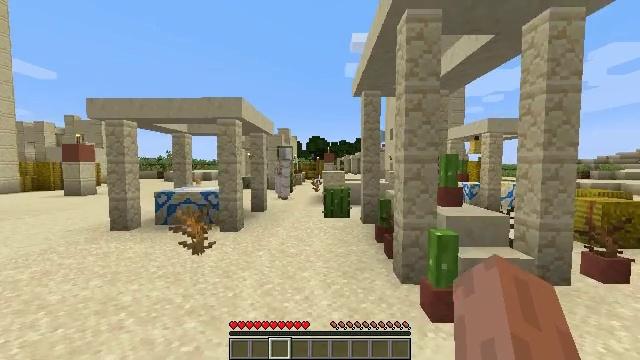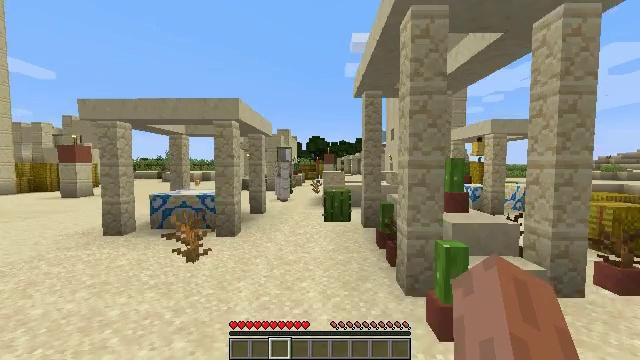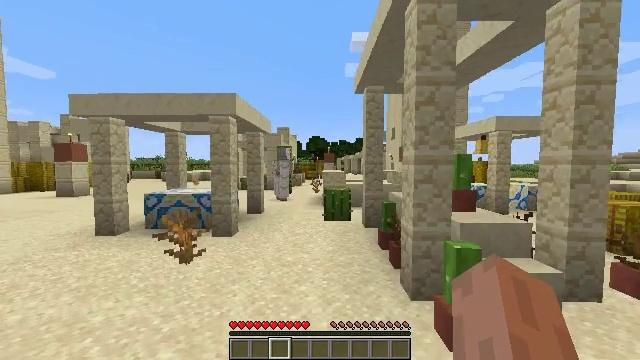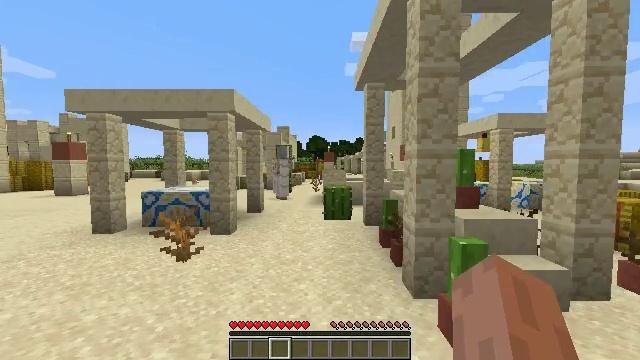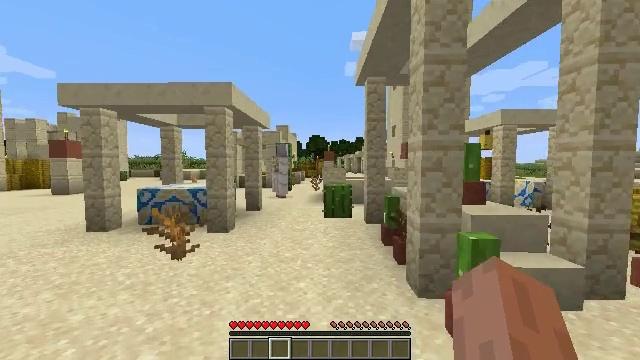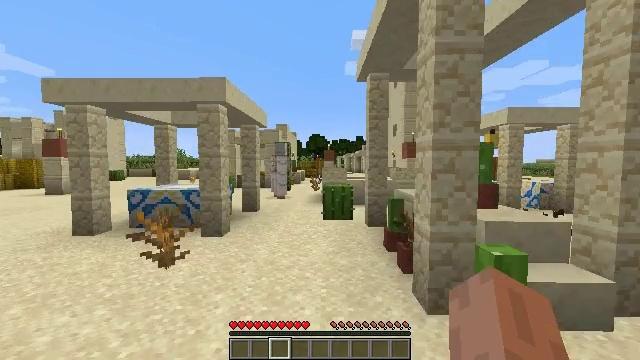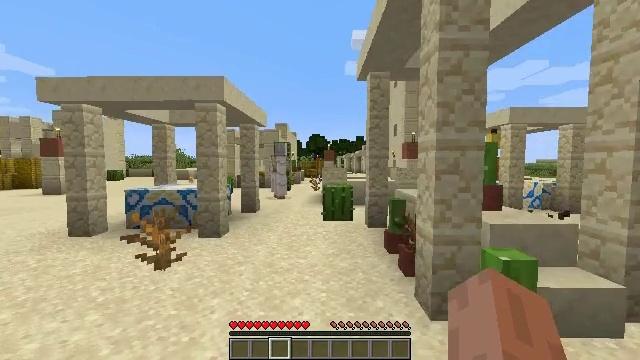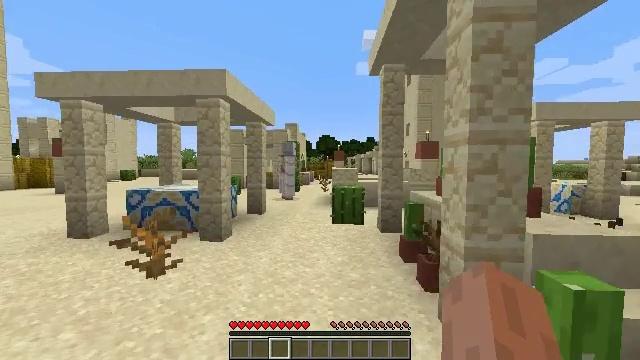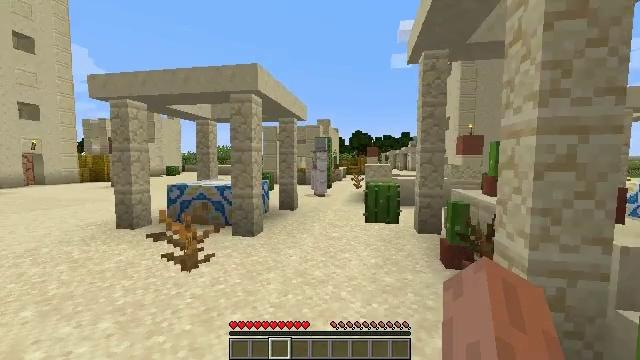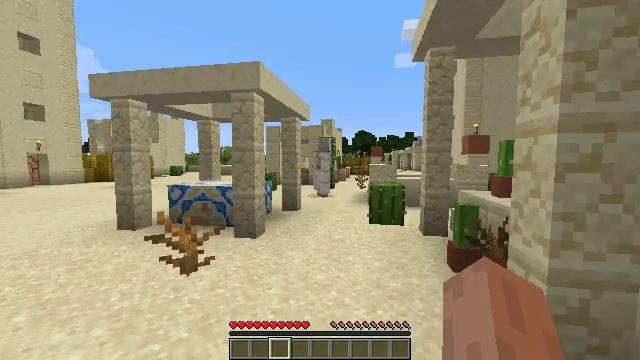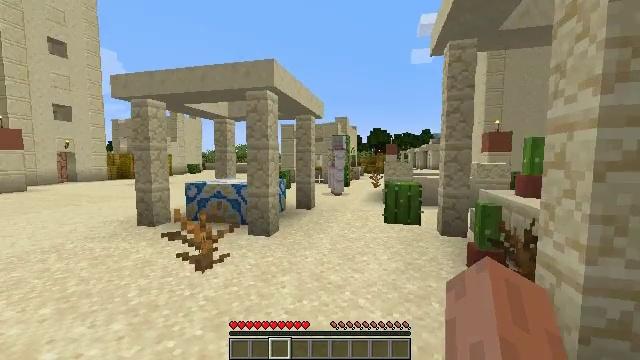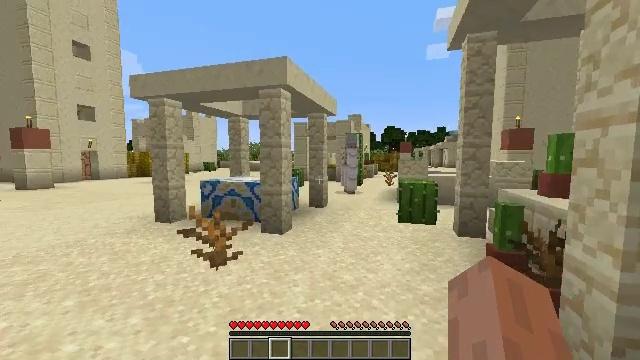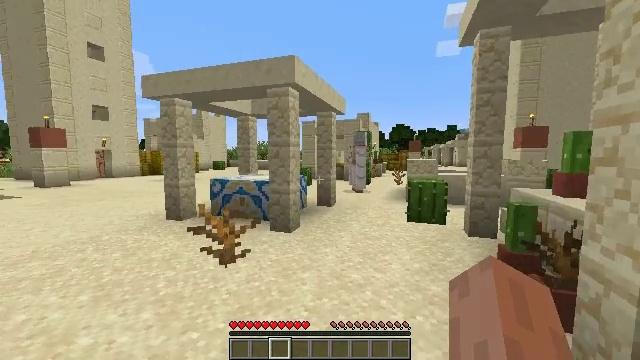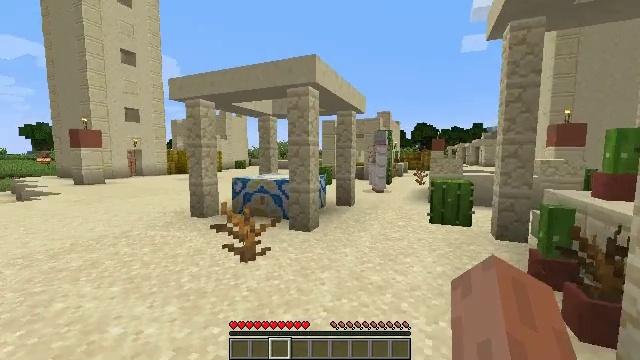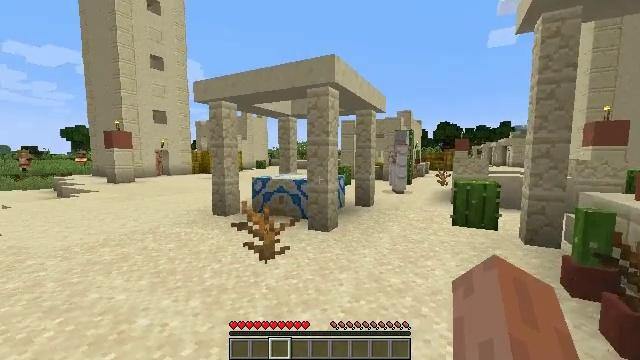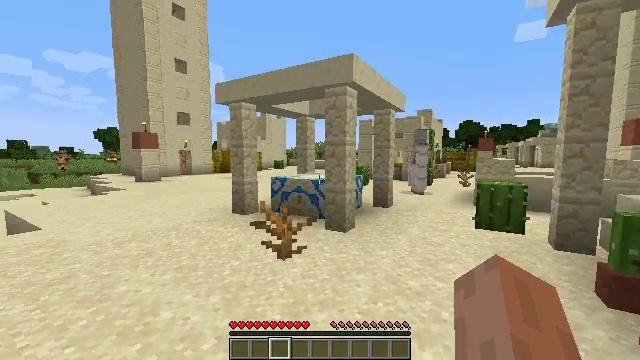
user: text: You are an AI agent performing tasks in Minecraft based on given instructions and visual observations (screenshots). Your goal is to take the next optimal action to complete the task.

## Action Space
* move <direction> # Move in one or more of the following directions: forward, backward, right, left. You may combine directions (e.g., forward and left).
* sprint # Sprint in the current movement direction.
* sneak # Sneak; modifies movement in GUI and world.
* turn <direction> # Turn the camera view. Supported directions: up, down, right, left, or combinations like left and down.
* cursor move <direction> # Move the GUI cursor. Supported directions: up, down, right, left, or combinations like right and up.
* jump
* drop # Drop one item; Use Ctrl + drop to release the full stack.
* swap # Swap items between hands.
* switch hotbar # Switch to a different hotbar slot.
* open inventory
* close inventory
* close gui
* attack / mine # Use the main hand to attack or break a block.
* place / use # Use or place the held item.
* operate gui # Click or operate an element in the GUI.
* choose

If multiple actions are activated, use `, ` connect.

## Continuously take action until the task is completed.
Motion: motion action
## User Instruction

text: Mine underwater sea pickle.
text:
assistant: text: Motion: move forward, attack / mine, jump
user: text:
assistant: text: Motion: move forward, attack / mine
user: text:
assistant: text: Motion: move forward, attack / mine
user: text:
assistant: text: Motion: move forward, attack / mine
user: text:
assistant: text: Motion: move forward, attack / mine
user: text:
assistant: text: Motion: move forward, attack / mine
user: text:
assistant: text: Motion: move forward, turn left, attack / mine
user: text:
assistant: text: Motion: move forward, turn left, attack / mine
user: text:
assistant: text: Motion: attack / mine
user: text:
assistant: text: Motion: turn left, attack / mine
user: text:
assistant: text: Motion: turn left, attack / mine
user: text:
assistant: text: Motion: turn left, attack / mine
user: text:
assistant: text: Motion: turn left, attack / mine
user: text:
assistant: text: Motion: turn left, attack / mine
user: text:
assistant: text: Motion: turn left, attack / mine
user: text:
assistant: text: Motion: turn left, attack / mine
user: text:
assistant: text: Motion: turn left, attack / mine
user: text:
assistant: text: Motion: turn left, attack / mine
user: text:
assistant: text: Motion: turn left, attack / mine
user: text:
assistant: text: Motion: turn left, attack / mine
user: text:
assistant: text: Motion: turn left, attack / mine
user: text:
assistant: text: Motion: attack / mine
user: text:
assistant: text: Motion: attack / mine
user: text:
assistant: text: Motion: turn left, attack / mine
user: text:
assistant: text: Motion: turn left, attack / mine
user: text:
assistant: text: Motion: turn up, attack / mine
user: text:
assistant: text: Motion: attack / mine
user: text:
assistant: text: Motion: attack / mine
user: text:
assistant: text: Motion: attack / mine
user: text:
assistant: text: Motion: attack / mine